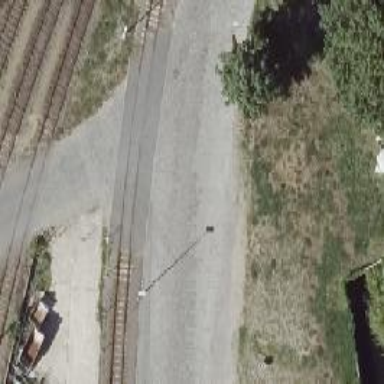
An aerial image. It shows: Level crossing along the railway.